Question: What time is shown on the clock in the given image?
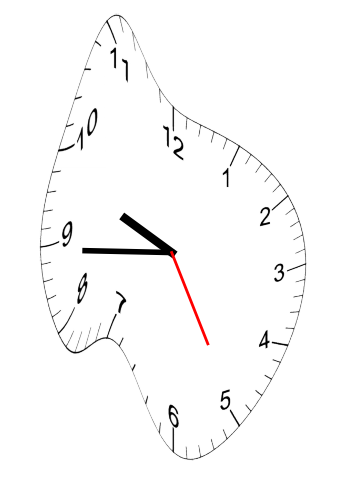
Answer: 09:44:25